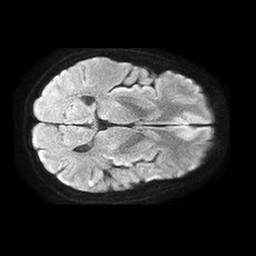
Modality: TRACE
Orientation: axial
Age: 65
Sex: female
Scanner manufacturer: philips
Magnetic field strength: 1.5 T
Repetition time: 4.6 s
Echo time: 0.08631 s